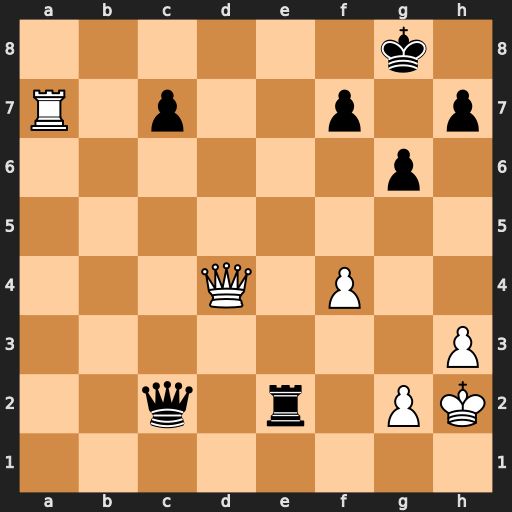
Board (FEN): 6k1/R1p2p1p/6p1/8/3Q1P2/7P/2q1r1PK/8
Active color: w
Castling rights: -
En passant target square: -
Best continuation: Ra8+ Re8 Rxe8#